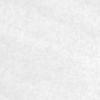
Label: no_change